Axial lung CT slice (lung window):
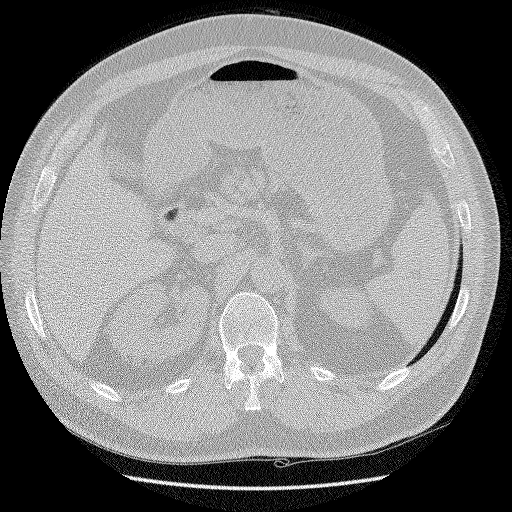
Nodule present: no